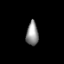
Tissue: lung
Cell type: Fibroblasts
Senescence score: 0.2164
Nuclear area (px): 279
Mean DAPI intensity: 145.215